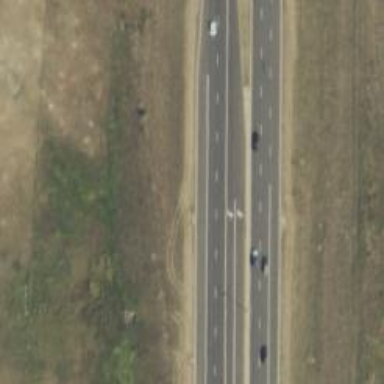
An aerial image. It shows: Expressway with asphalt surface classified as trunk highway.